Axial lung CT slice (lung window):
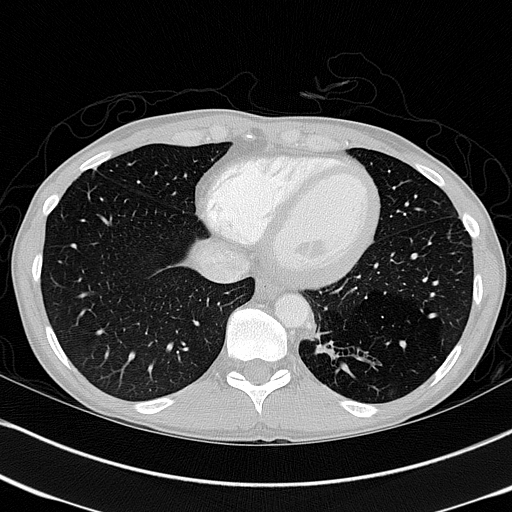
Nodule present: no